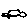
Label: car